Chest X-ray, PA view. Patient: 52 years old, sex M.
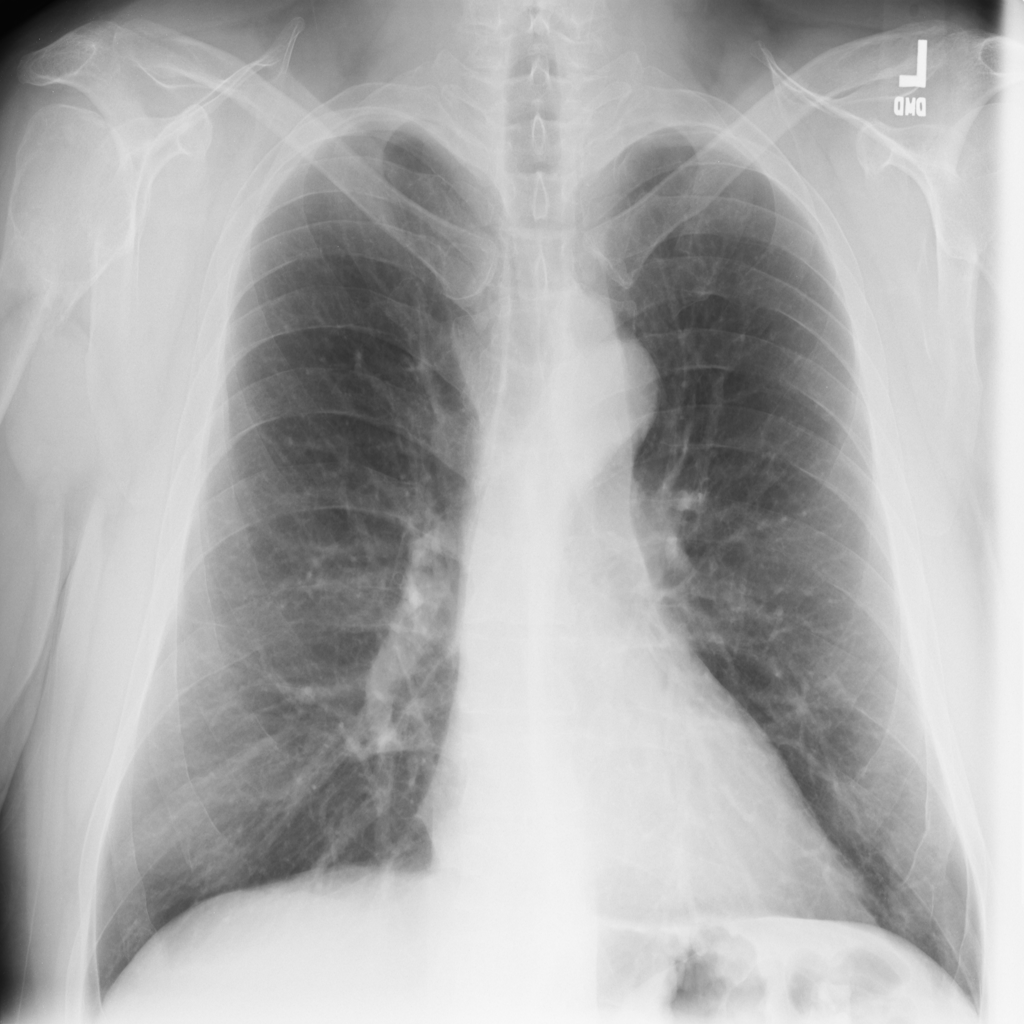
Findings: Emphysema